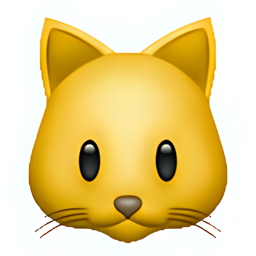
Name: cat face
Emoji: 🐱
Group: Animals & Nature
Sub-group: animal-mammal